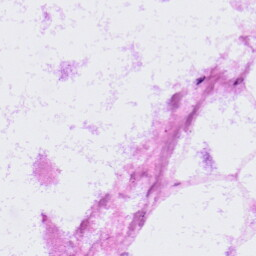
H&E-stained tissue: LymphNode